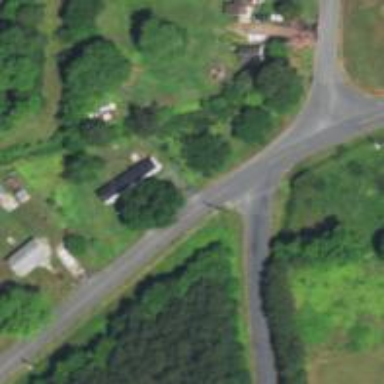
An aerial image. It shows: Driveway leading to service road.